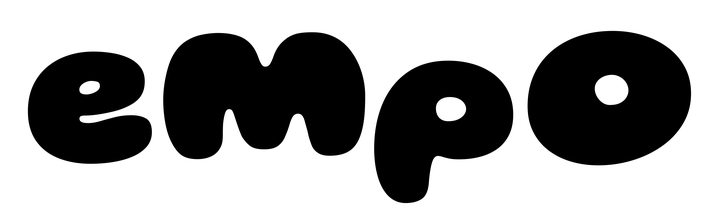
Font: Gluten_Black